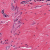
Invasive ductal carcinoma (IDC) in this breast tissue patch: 0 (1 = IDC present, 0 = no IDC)